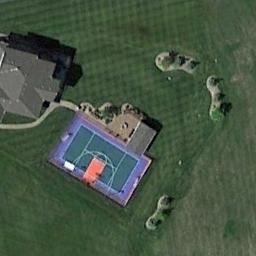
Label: basketball_court